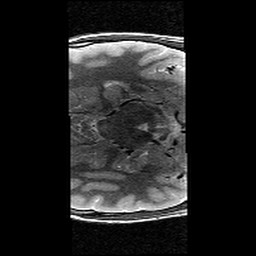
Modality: T2w
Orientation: axial
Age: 13
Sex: male
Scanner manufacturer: siemens
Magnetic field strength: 3 T
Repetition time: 9.23 s
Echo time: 0.067 s